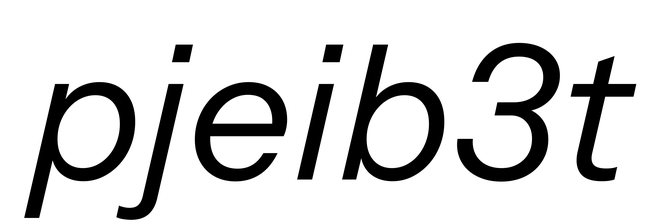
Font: InstrumentSans-Italic_Italic